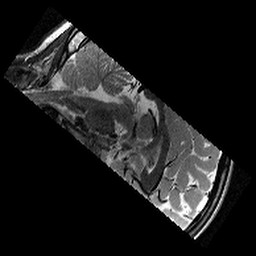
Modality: T2w
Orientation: sagittal
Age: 12
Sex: female
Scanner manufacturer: siemens
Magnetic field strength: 3 T
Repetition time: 9.23 s
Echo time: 0.067 s